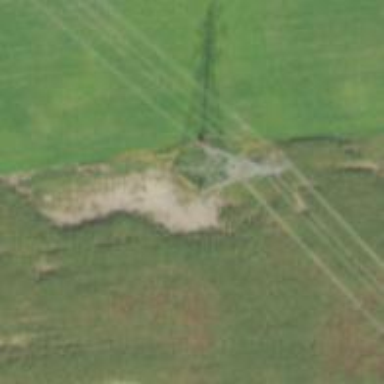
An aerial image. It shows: Lattice structure tower used for power distribution.